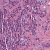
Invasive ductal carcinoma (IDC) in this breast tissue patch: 1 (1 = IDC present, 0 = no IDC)